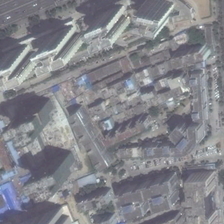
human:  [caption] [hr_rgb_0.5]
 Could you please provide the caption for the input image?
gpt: there are many tall buildings in the middle of the land .

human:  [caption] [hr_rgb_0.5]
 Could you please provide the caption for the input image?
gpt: there are many tall buildings in the middle of the land .

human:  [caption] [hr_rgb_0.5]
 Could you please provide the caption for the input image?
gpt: houses with brown and grey roofs on land .

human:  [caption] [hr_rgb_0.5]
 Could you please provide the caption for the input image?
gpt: houses with brown and grey roofs on land .

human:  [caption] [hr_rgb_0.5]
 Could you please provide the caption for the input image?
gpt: there are many tall buildings in the middle of the land .